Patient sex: F
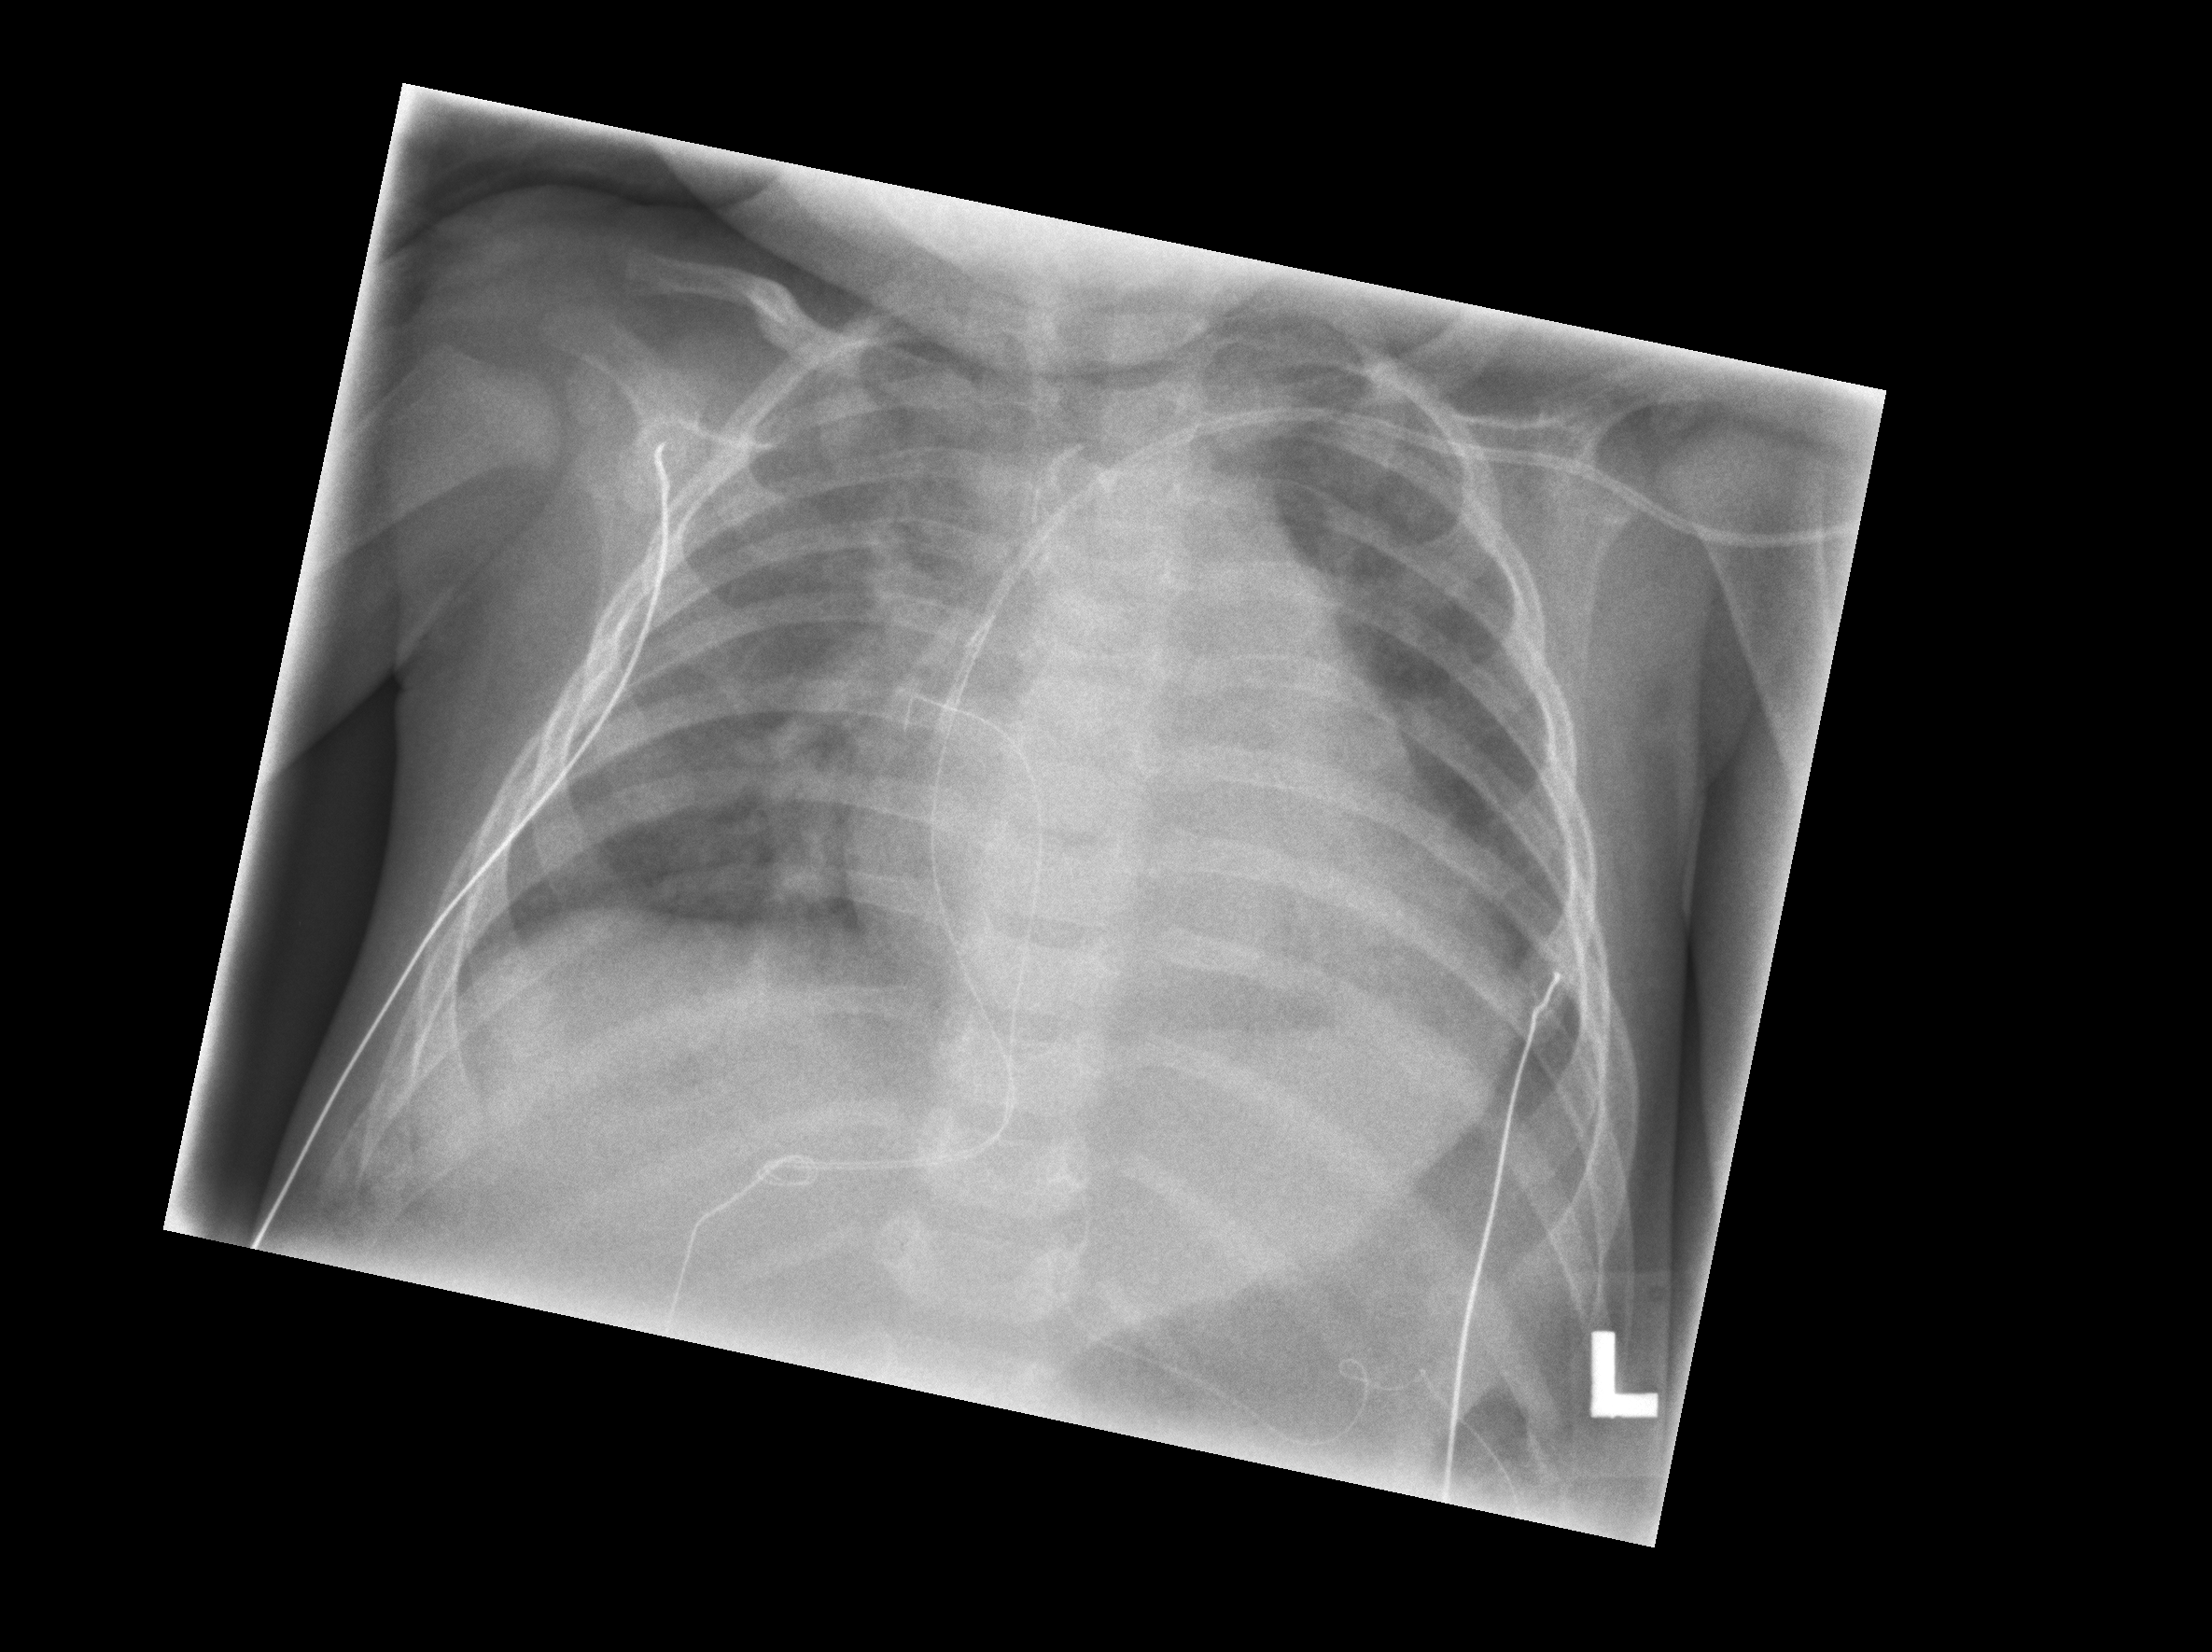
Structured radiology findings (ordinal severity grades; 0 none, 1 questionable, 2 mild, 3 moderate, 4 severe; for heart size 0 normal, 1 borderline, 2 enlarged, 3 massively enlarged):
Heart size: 2
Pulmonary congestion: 2
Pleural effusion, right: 0
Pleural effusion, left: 1
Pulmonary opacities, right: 3
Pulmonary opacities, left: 0
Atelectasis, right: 3
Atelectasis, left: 1